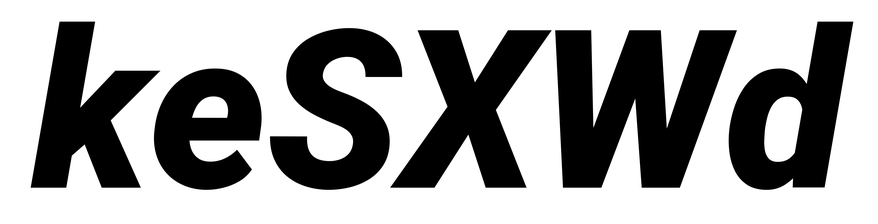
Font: Roboto-Italic_Black_Italic